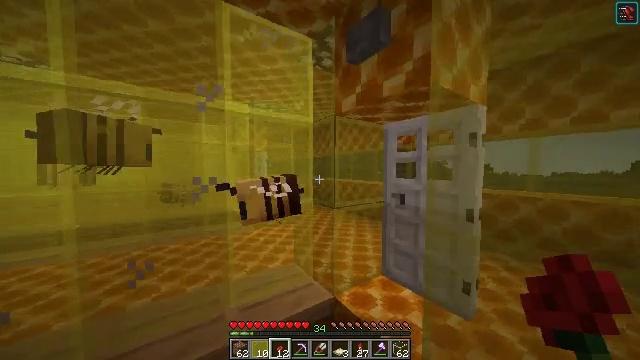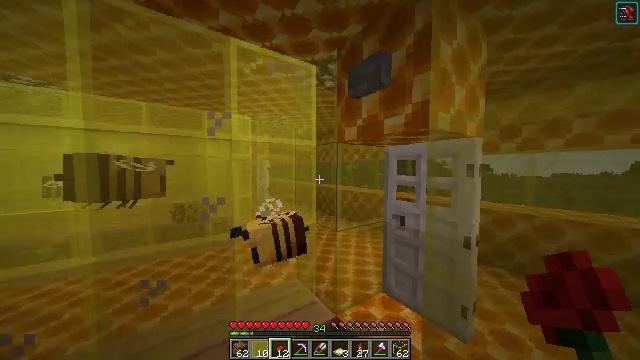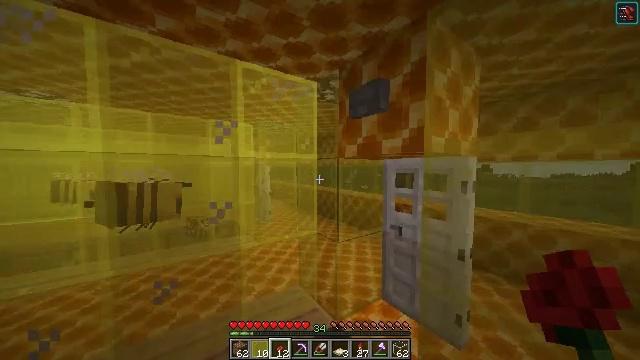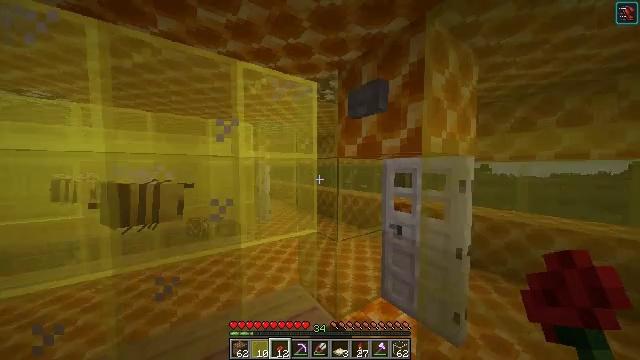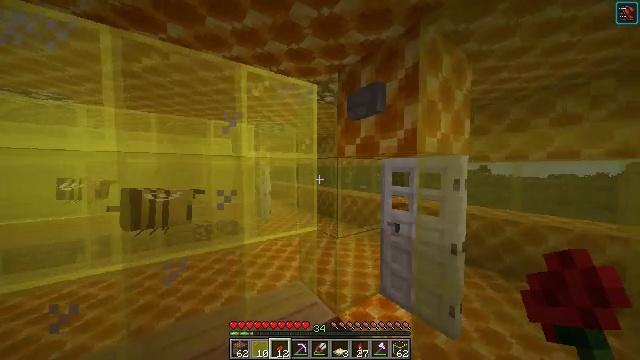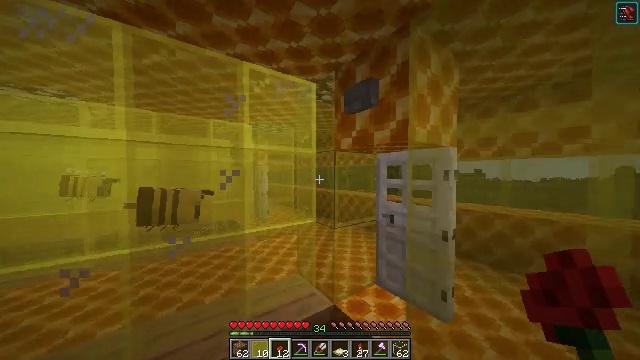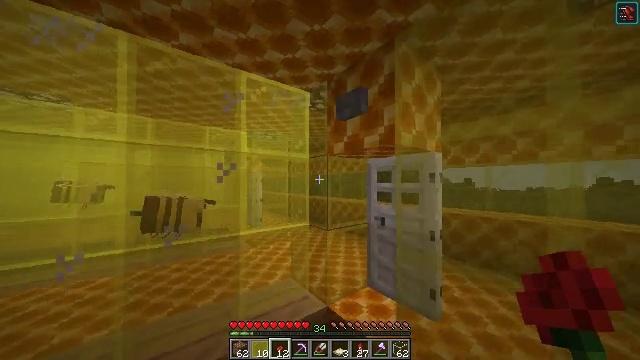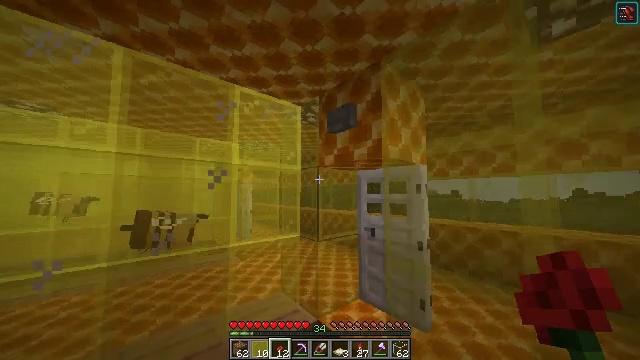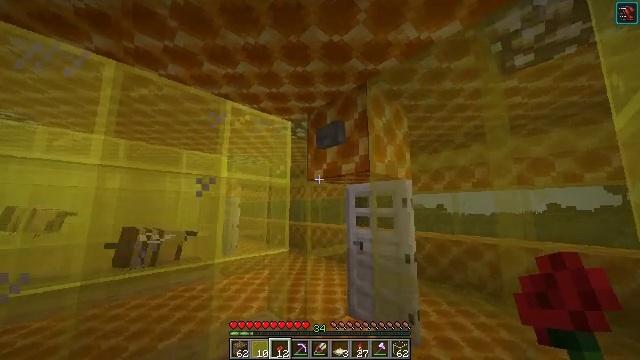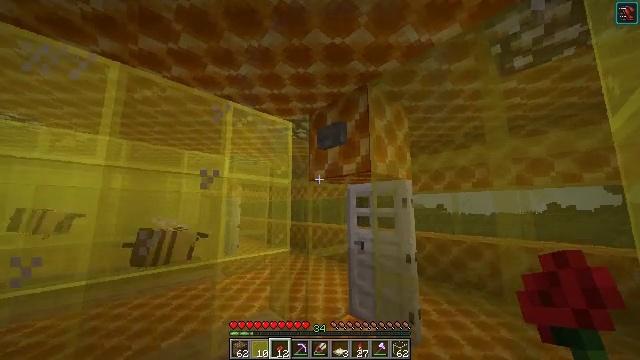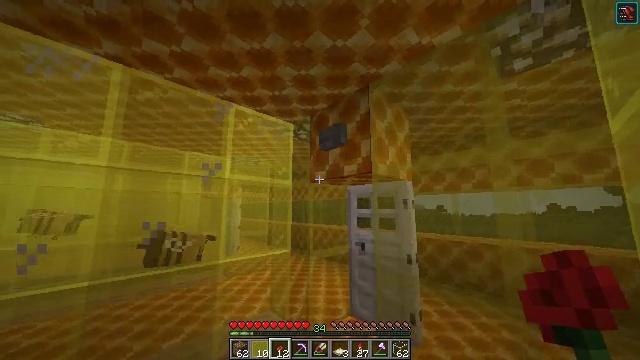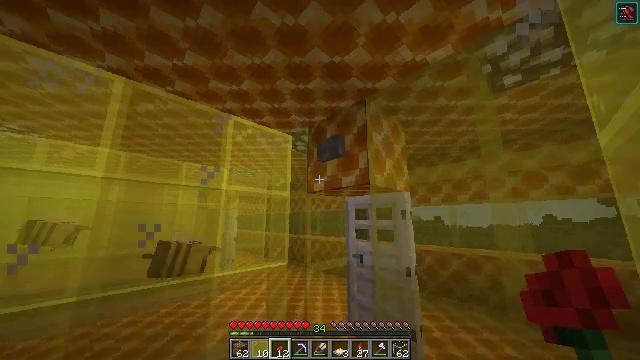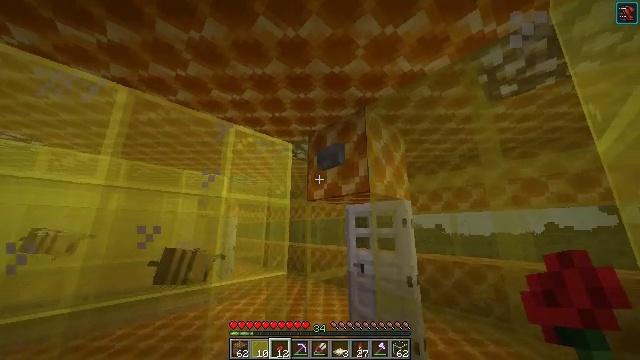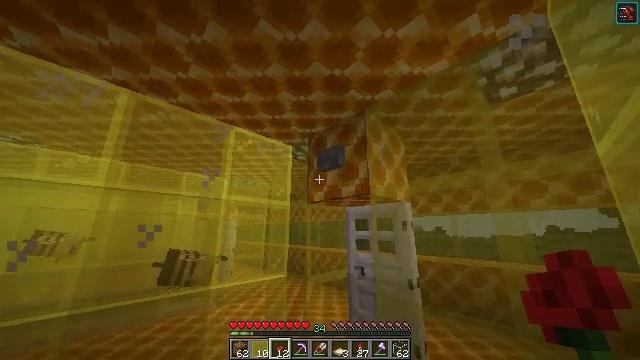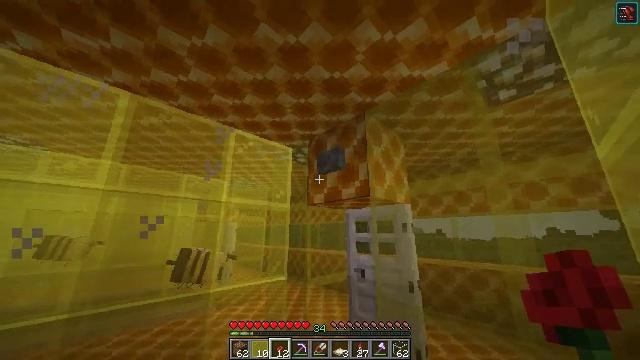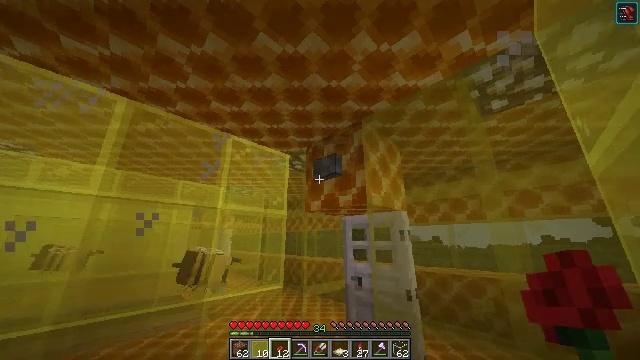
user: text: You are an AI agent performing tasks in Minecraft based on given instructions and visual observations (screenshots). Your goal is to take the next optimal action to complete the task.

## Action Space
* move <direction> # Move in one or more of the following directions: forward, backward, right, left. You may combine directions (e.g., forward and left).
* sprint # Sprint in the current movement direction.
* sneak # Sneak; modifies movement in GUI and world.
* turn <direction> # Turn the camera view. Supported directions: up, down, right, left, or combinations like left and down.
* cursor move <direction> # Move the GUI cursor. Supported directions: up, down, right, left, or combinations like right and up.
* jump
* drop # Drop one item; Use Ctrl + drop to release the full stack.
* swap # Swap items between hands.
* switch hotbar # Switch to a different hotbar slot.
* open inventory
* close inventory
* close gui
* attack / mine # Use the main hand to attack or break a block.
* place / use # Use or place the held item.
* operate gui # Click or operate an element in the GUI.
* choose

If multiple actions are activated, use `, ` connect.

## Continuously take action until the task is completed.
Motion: motion action
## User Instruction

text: Gather the yellow stained glass pane from the structure.
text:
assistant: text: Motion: move back and move right
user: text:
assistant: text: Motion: move back
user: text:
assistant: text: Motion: move back
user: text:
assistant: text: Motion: move back
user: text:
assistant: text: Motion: turn up
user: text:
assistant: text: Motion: turn right and up
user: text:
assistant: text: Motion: turn right and up
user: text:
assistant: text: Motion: turn right and up
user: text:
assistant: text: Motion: no_op
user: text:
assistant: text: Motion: no_op
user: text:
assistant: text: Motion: turn up
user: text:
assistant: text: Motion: turn up
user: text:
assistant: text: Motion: no_op
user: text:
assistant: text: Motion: no_op
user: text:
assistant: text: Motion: turn up
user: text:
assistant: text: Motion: turn up
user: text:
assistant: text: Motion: use / place
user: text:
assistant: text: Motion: use / place
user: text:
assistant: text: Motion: no_op
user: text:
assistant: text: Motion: no_op
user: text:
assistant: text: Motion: no_op
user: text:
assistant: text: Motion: no_op
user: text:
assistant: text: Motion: no_op
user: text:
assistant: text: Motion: no_op
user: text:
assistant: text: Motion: no_op
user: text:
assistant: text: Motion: no_op
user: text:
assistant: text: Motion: use / place
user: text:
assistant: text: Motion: use / place
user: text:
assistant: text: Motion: no_op
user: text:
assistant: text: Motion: use / place